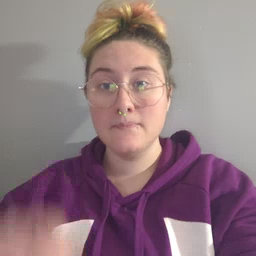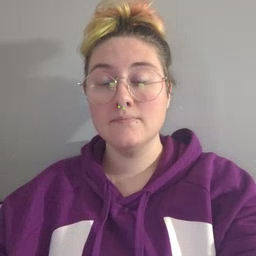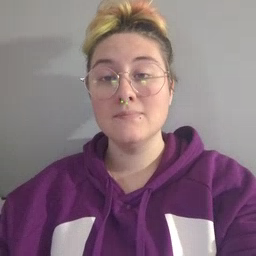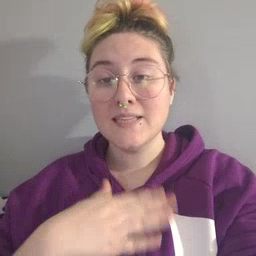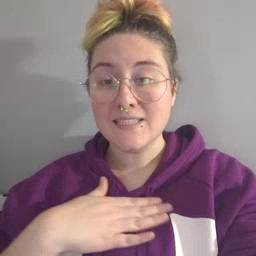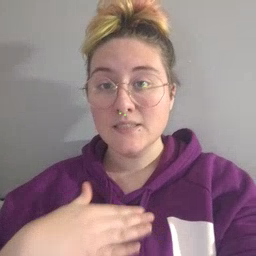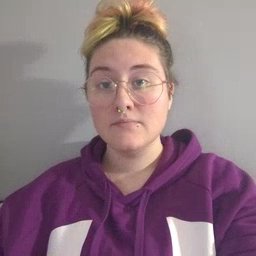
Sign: please